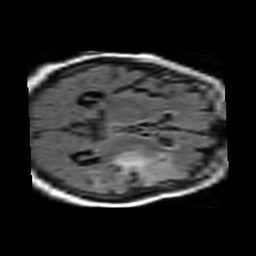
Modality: FLAIR
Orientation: axial
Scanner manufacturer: philips
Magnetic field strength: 1.5 T
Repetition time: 11 s
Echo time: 0.14 s